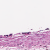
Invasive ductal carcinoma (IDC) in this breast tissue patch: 0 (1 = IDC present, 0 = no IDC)